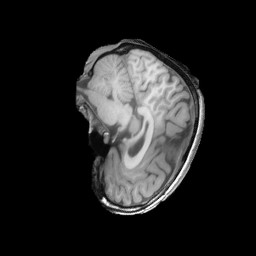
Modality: T1w
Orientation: sagittal
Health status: ill
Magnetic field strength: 3 T